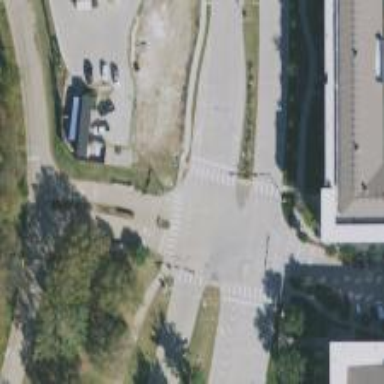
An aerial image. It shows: Tertiary road with separate sidewalks.